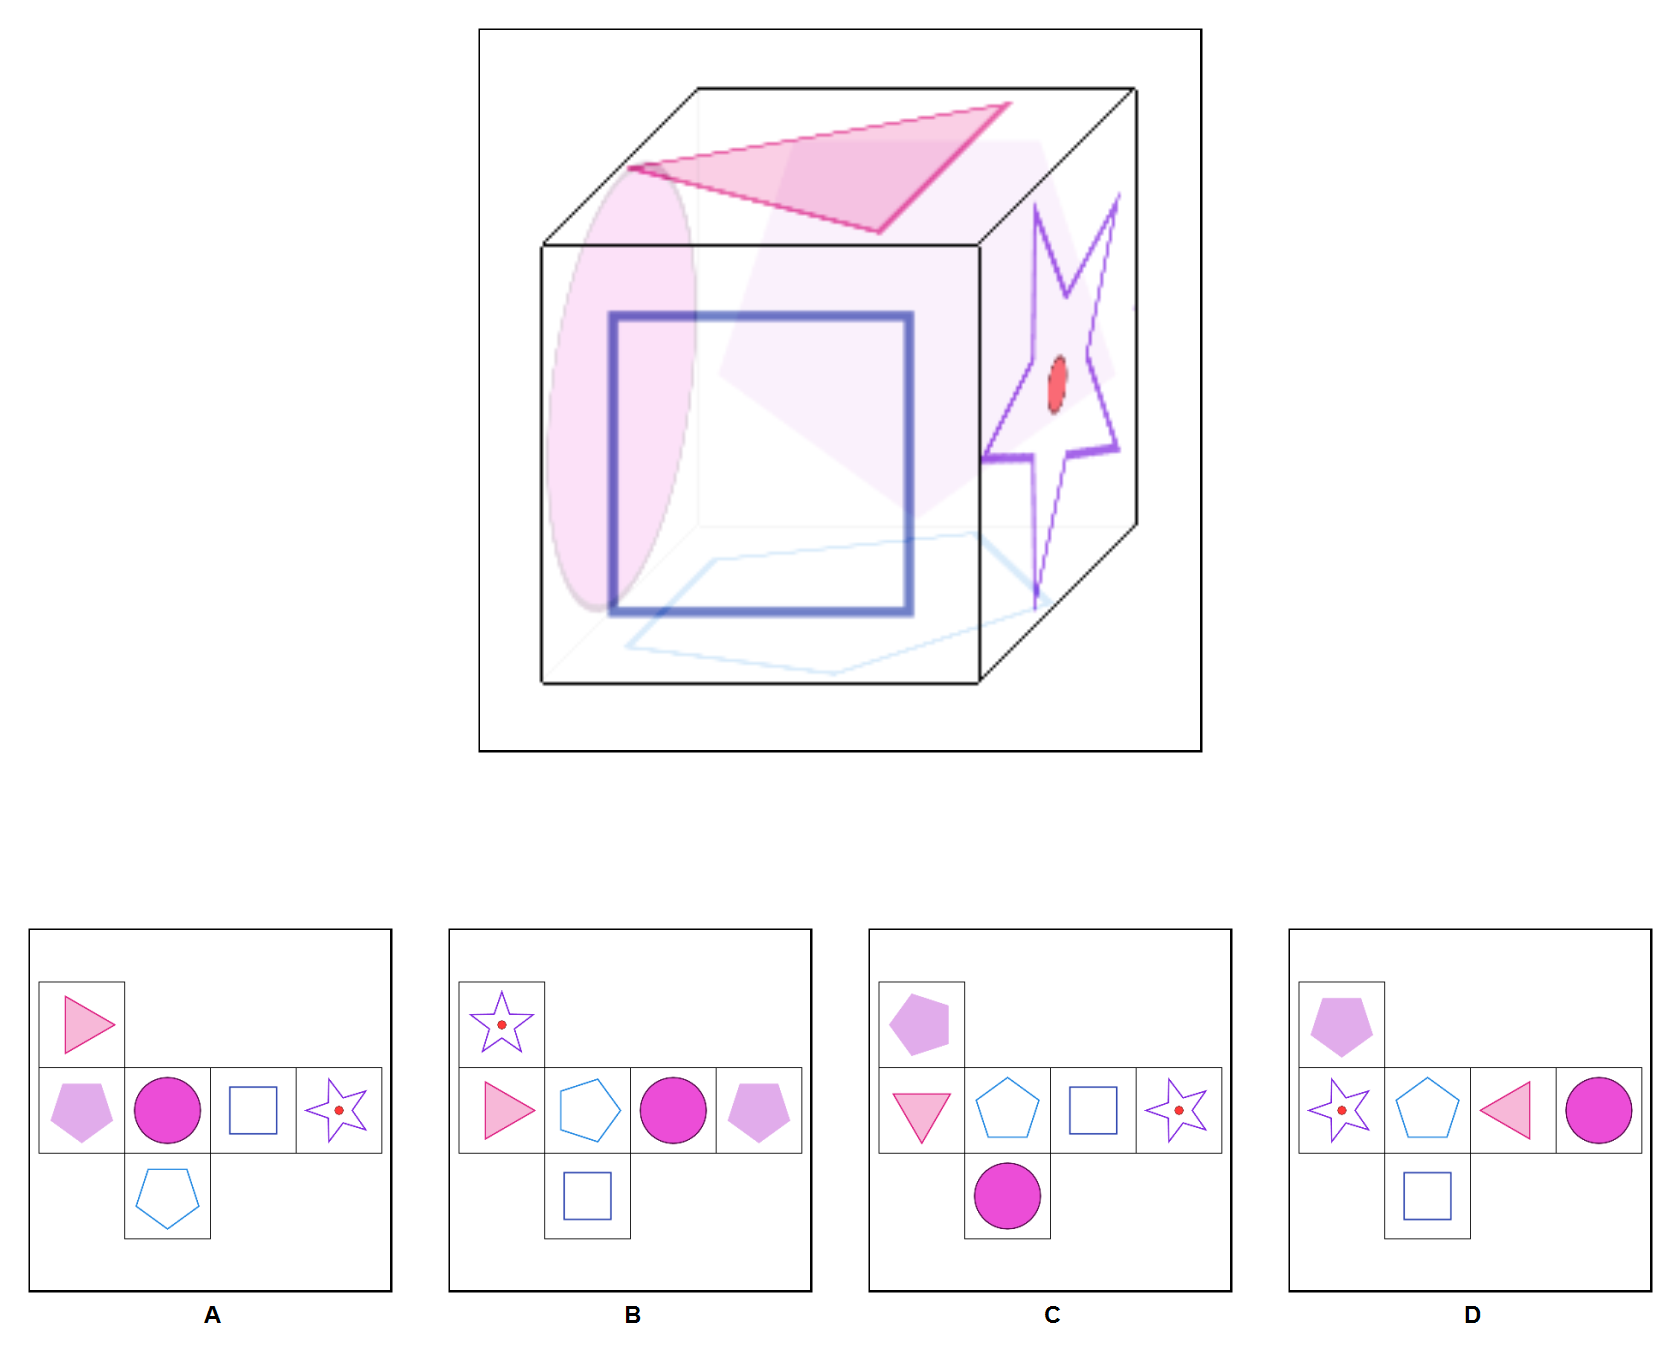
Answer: A